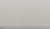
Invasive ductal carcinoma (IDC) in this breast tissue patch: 0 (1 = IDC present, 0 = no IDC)